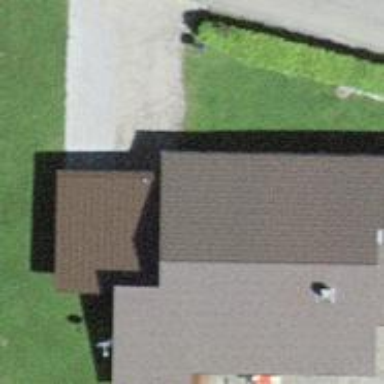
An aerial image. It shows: Simple house.